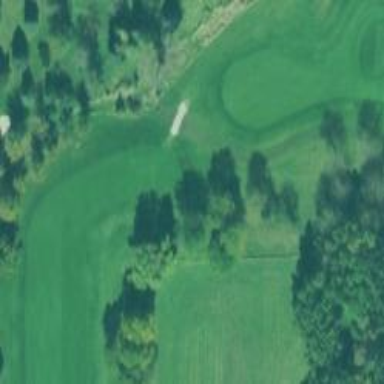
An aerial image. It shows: Path for both roads and golfers.